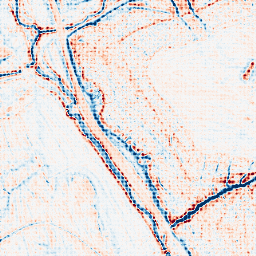
Category: classical
Decomposition family: gaussian_anisotropic
Decomposition parameters: sigma_x: 2
sigma_y: 2
Upsampling method: sinc_blackman
Upsampling parameters: scale: 4
kernel_size: 4
Upsampling scale: 4